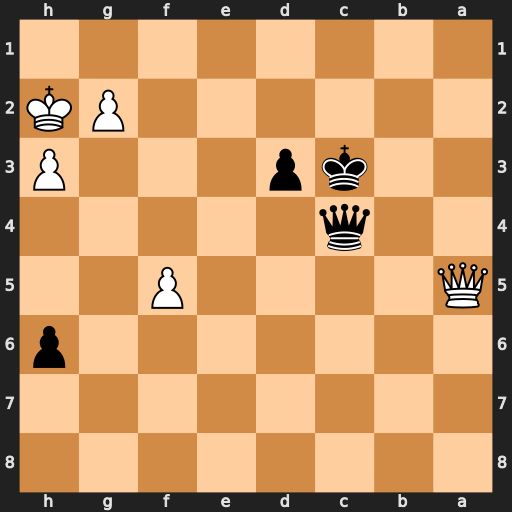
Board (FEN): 8/8/7p/Q4P2/2q5/2kp3P/6PK/8
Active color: b
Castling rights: -
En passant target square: -
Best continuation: Kc2 f6 Qf4+